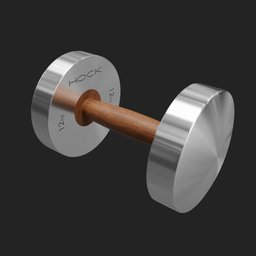
Label: tools